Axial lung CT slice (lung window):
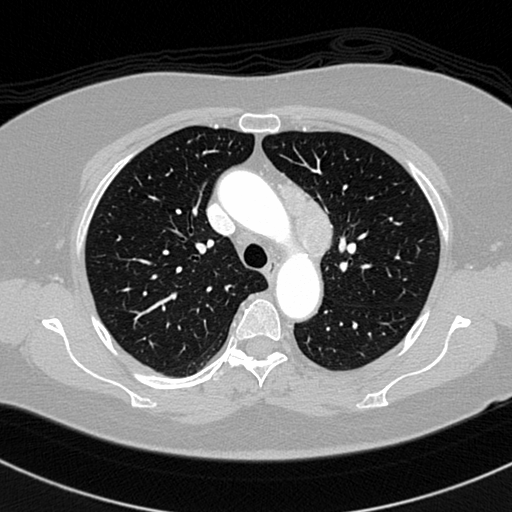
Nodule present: no